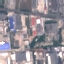
Land use / land cover: Industrial